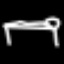
Label: bed